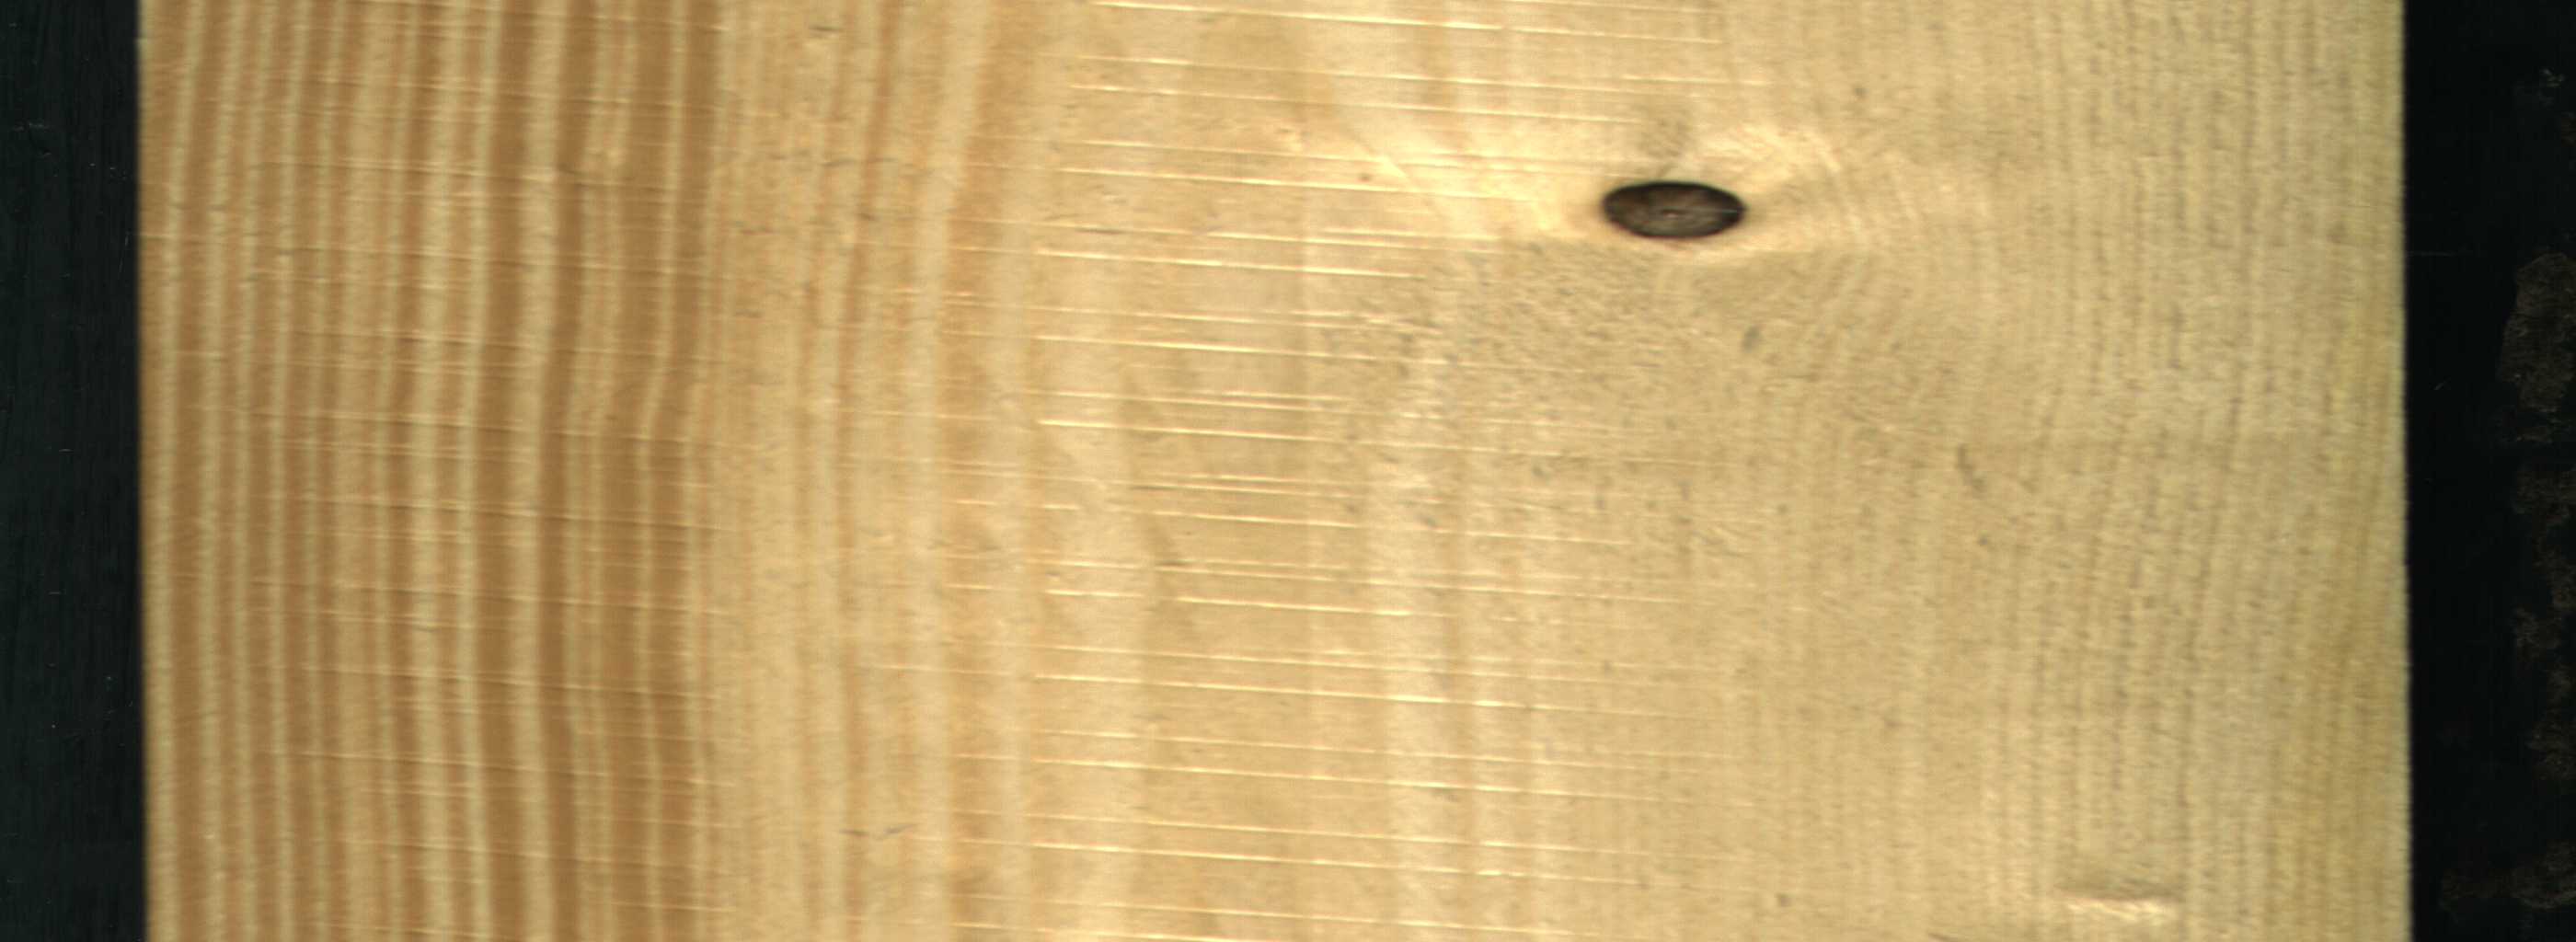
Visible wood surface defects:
Dead_Knot